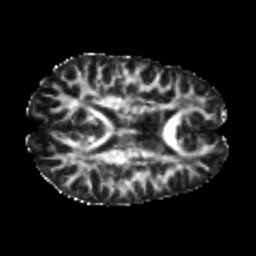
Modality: FA
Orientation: axial
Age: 22
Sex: male
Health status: healthy
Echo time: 0.074 s